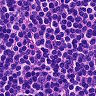
Metastatic tissue present: no